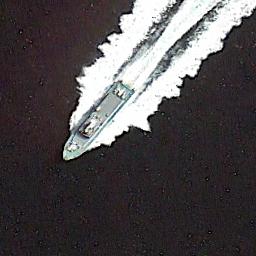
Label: ship